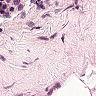
Metastatic tissue present: no